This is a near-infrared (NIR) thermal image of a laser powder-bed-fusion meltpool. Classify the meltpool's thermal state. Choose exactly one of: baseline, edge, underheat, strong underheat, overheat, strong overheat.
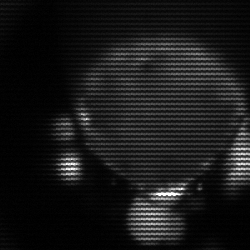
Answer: edge